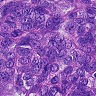
Metastatic tissue present: yes